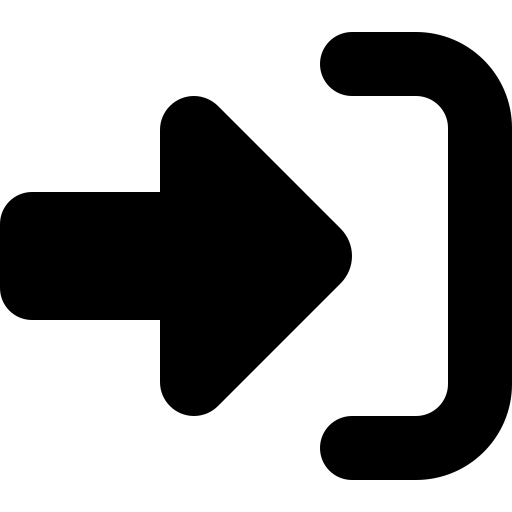
Tags: icon, FontAwesome, fa-icon, solid, right, to, bracket